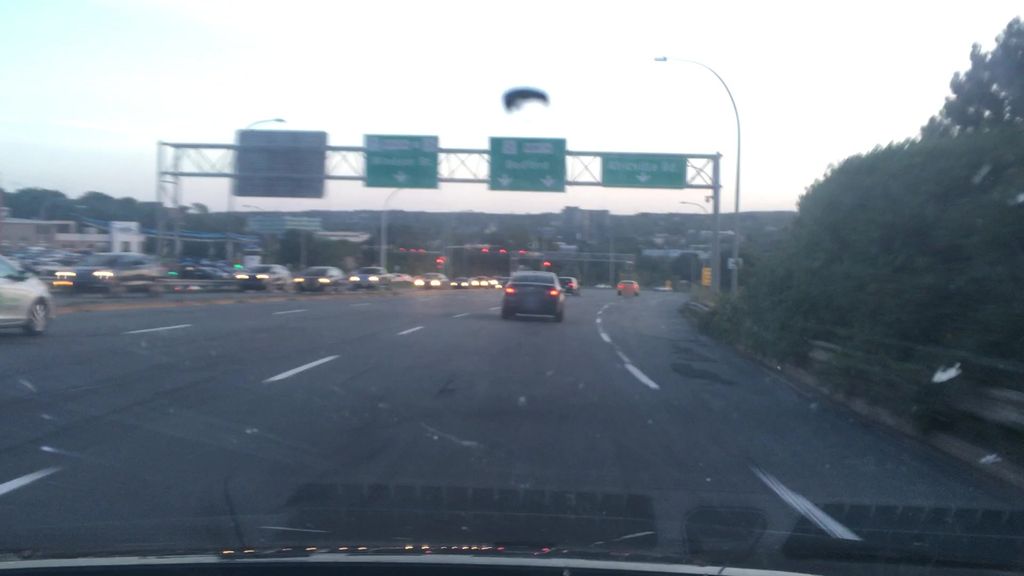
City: halifax